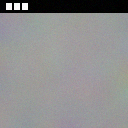
Screen state: on